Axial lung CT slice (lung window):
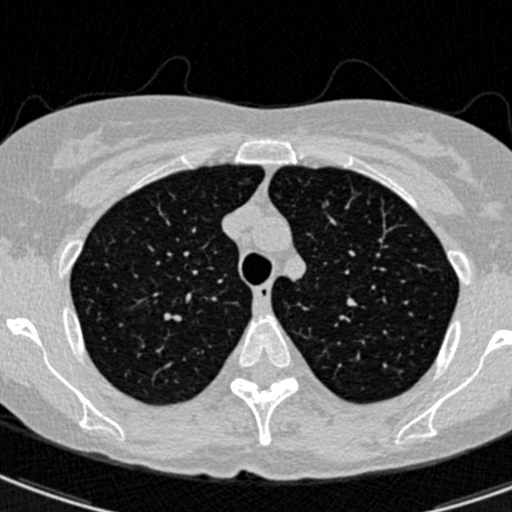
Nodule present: no